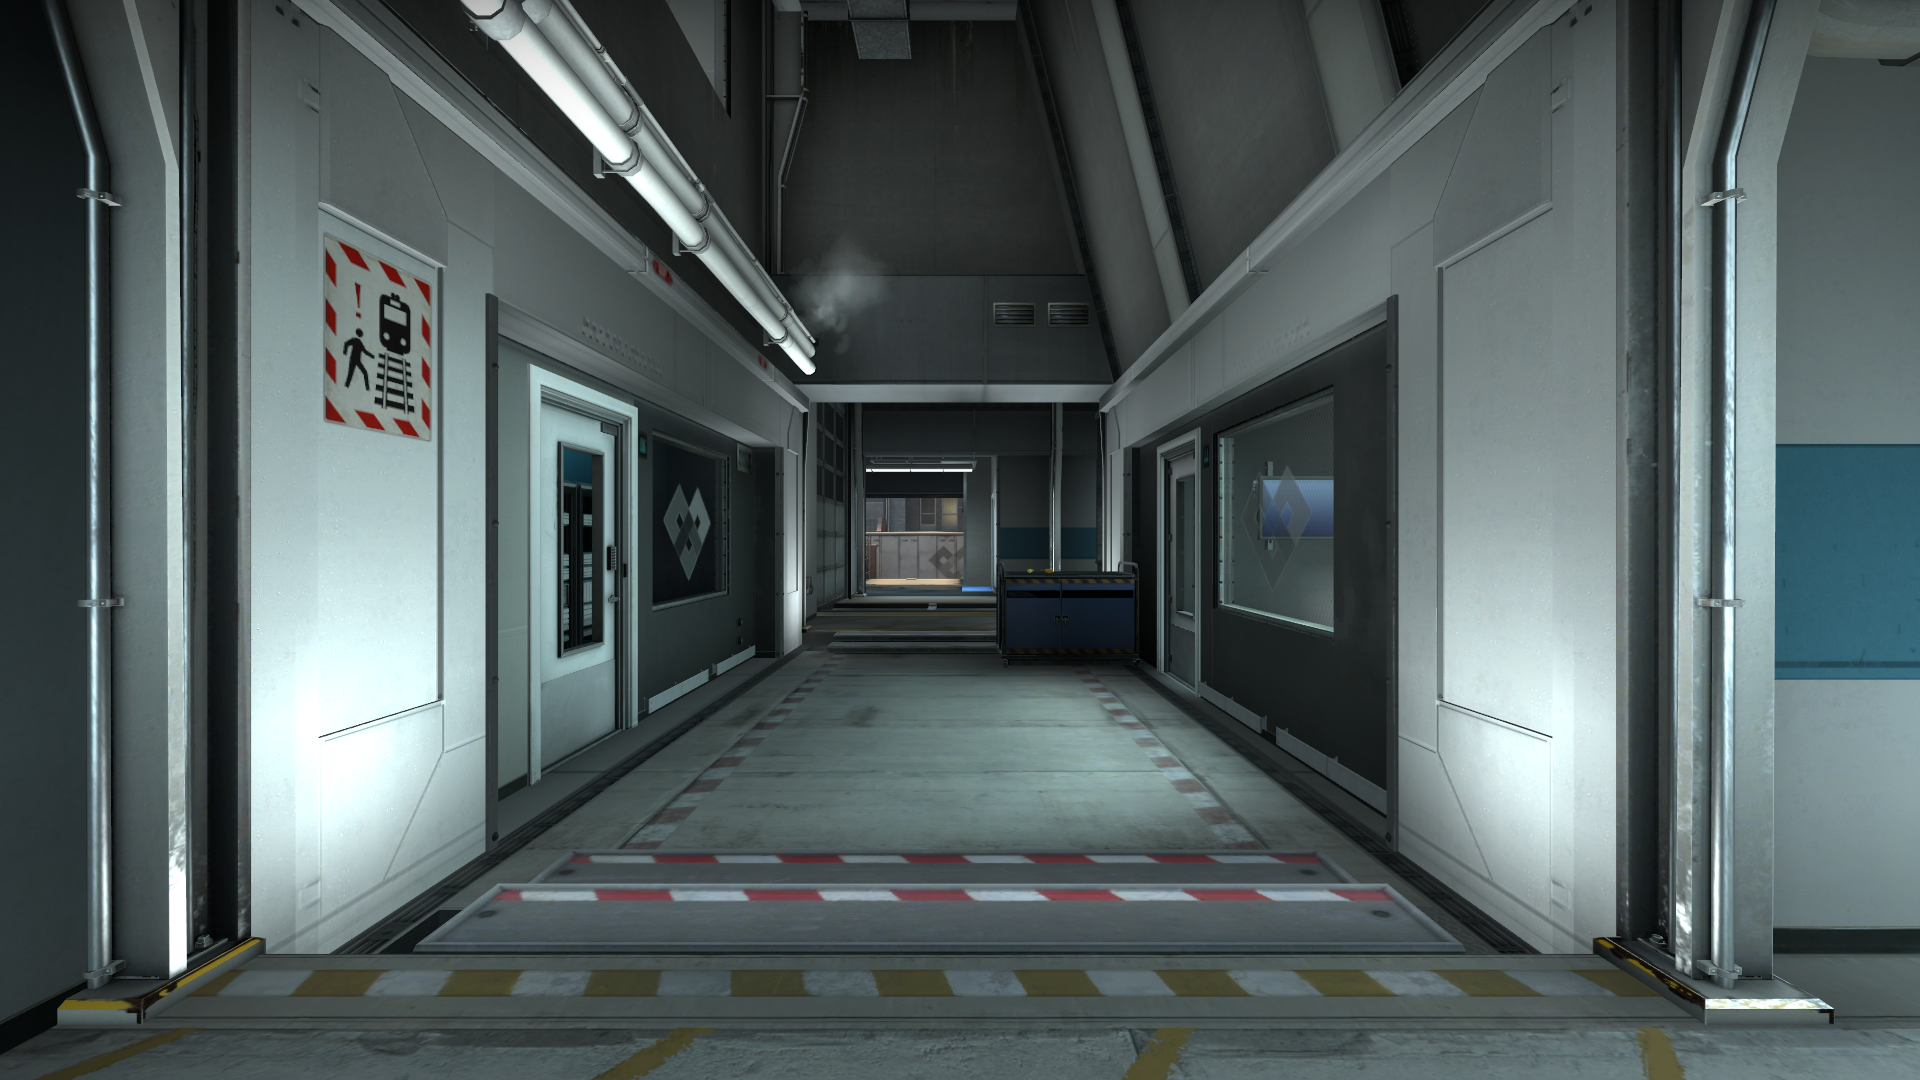
Map: de_train